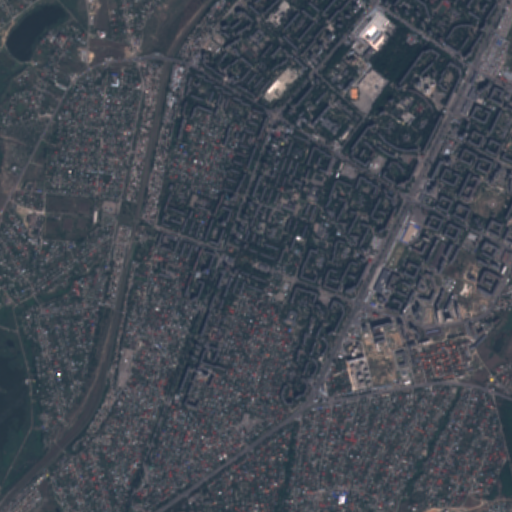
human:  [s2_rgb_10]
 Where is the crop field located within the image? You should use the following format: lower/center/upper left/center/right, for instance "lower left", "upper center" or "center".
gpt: There is no crop field in the image.